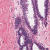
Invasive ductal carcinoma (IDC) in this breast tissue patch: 0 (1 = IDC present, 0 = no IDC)